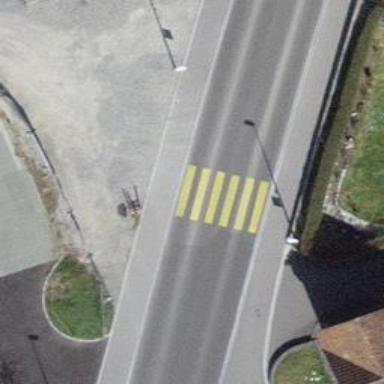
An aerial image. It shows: Uncontrolled zebra crossing with zebra markings.